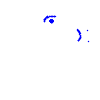
Particle: proton